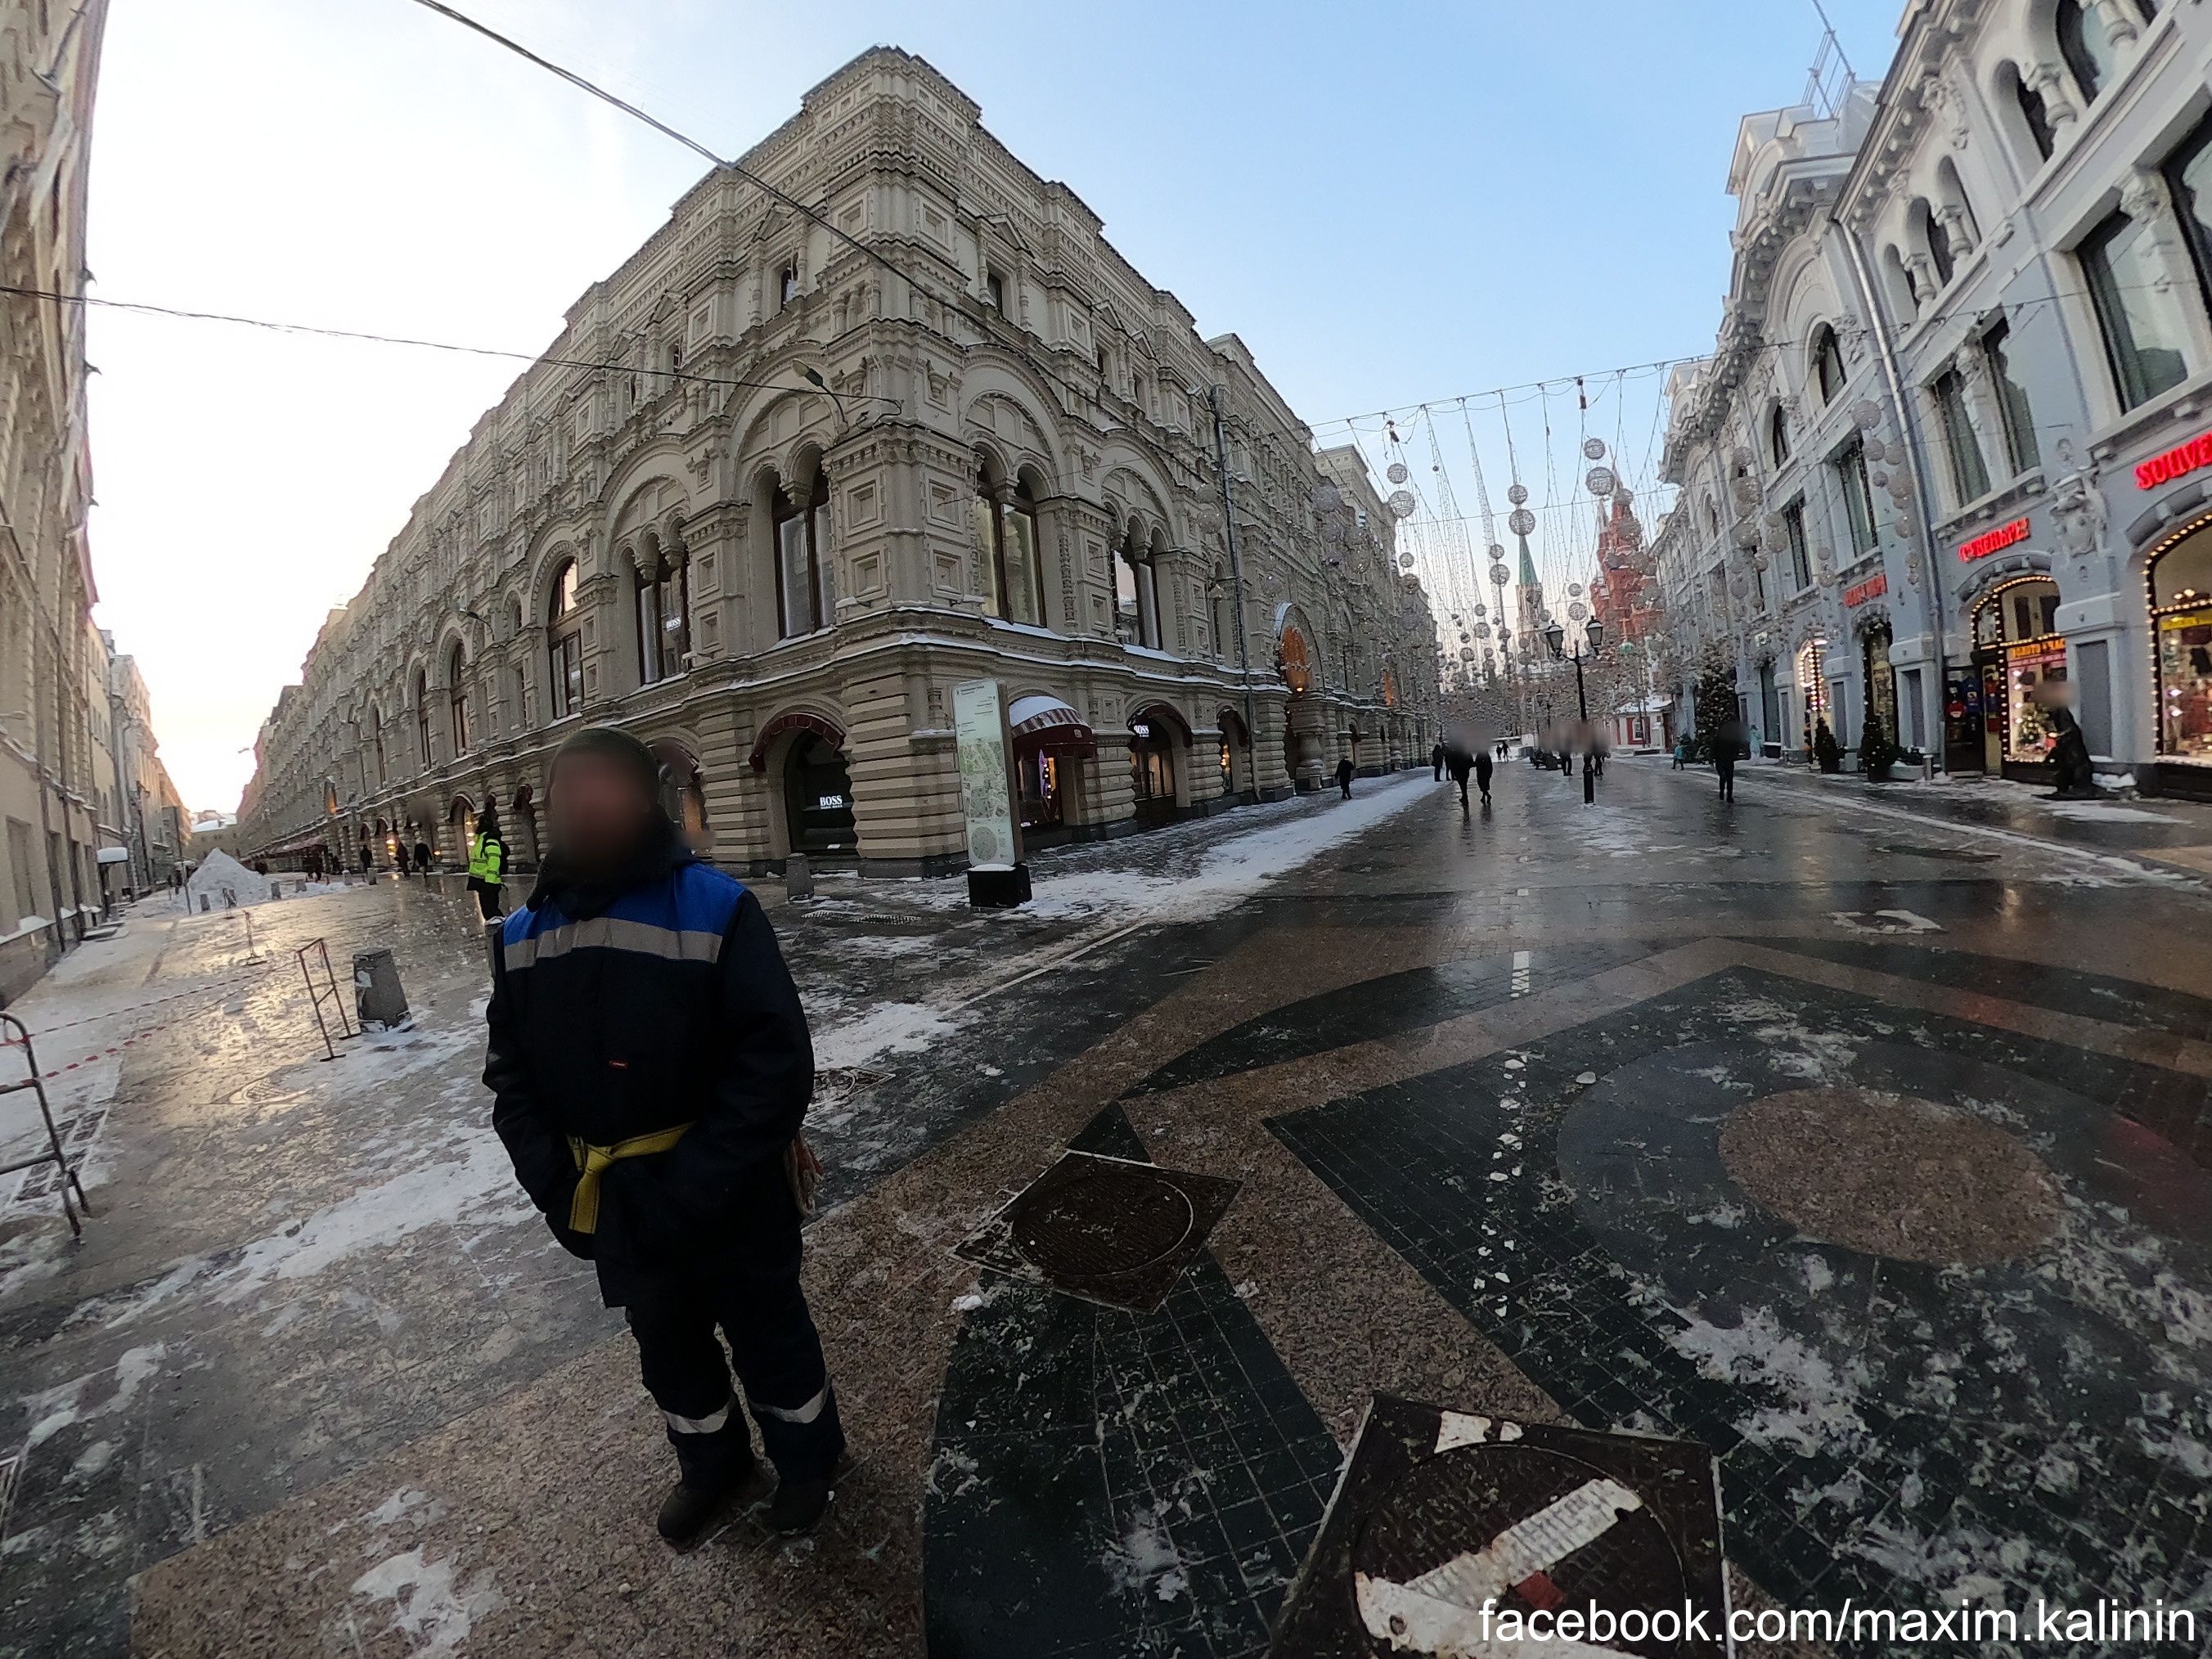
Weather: snowy
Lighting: day
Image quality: good
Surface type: walking surface
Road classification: pedestrian, unclassified
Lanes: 1
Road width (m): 10
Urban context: urban centre
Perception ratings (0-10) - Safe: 4.26, Lively: 7.6, Beautiful: 3.08, Boring: 2.11, Depressing: 6.04, Wealthy: 7.36